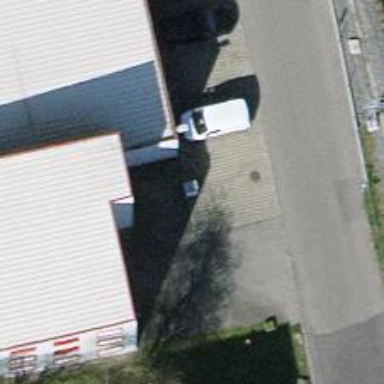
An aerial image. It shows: Charging station.